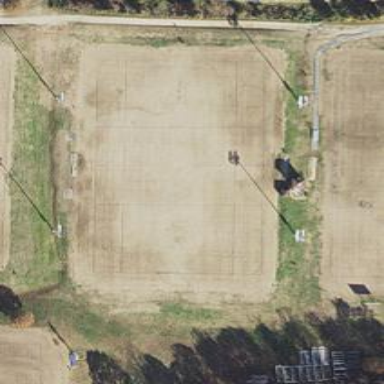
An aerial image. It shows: American football pitch with grass surface.